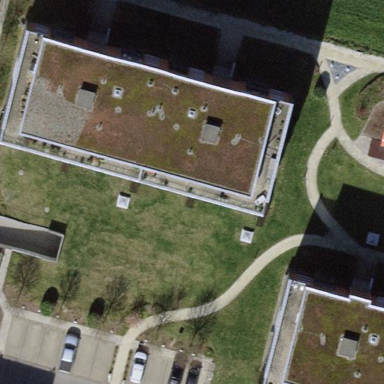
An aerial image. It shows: Terrace building.